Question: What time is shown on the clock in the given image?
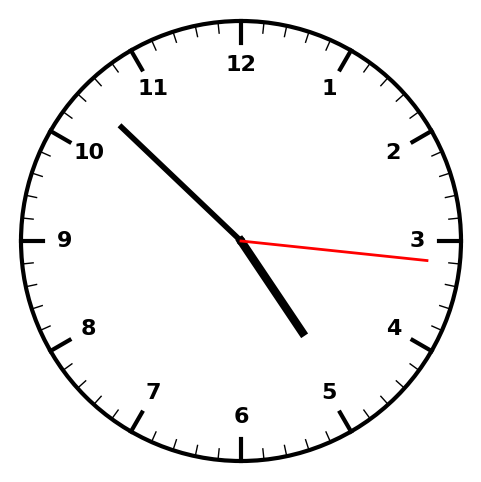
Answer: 04:52:16